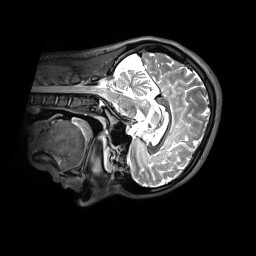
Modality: T2w
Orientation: sagittal
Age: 18
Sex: male
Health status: healthy
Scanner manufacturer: siemens
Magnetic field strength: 3 T
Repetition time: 3.2 s
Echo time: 0.412 s